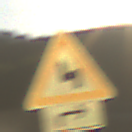
Verkehrszeichen: DoppelkurveZunaechstLinks
Zusatzzeichen unten: RichtungsangabeDurchPfeile5
Umgebung: Outdoor, Nature
Tageszeit: SunriseSunset
Wetter: Clear
Licht: Natural
Jahreszeit: NotSpecified
Kontrast: HighContrast